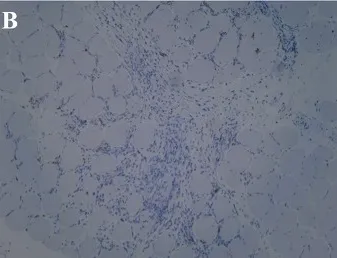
Immunohistochemical examination of the muscle near the mass. (B) Anti-CD8+ T cell monoclonal antibody immunohistochemical staining, negative expression of CD8+ in the inflammatory cell (x100).
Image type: pathology (immunostaining)